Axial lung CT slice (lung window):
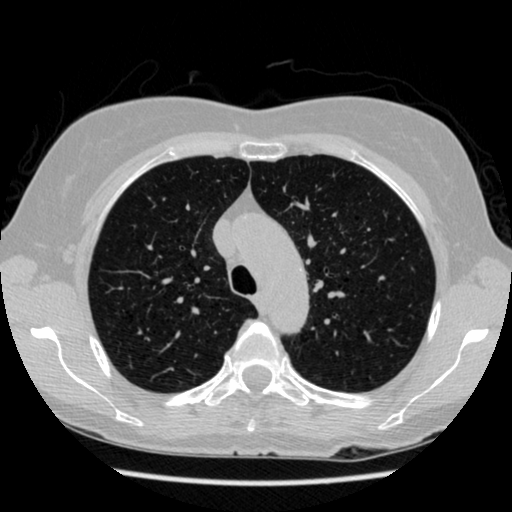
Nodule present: no